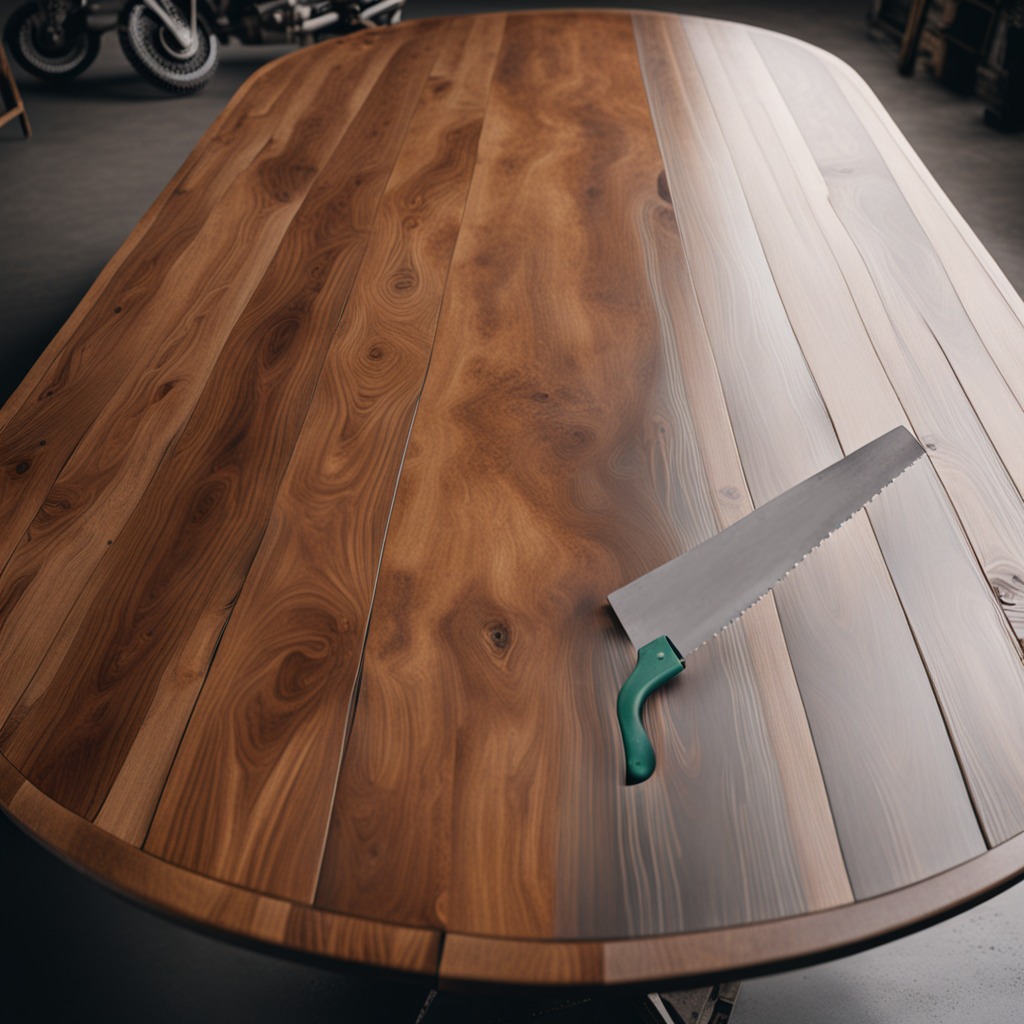
A handheld metal saw lies on a wooden table in a vintage motorcycle garage.